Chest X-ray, PA view. Patient: 40 years old, sex F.
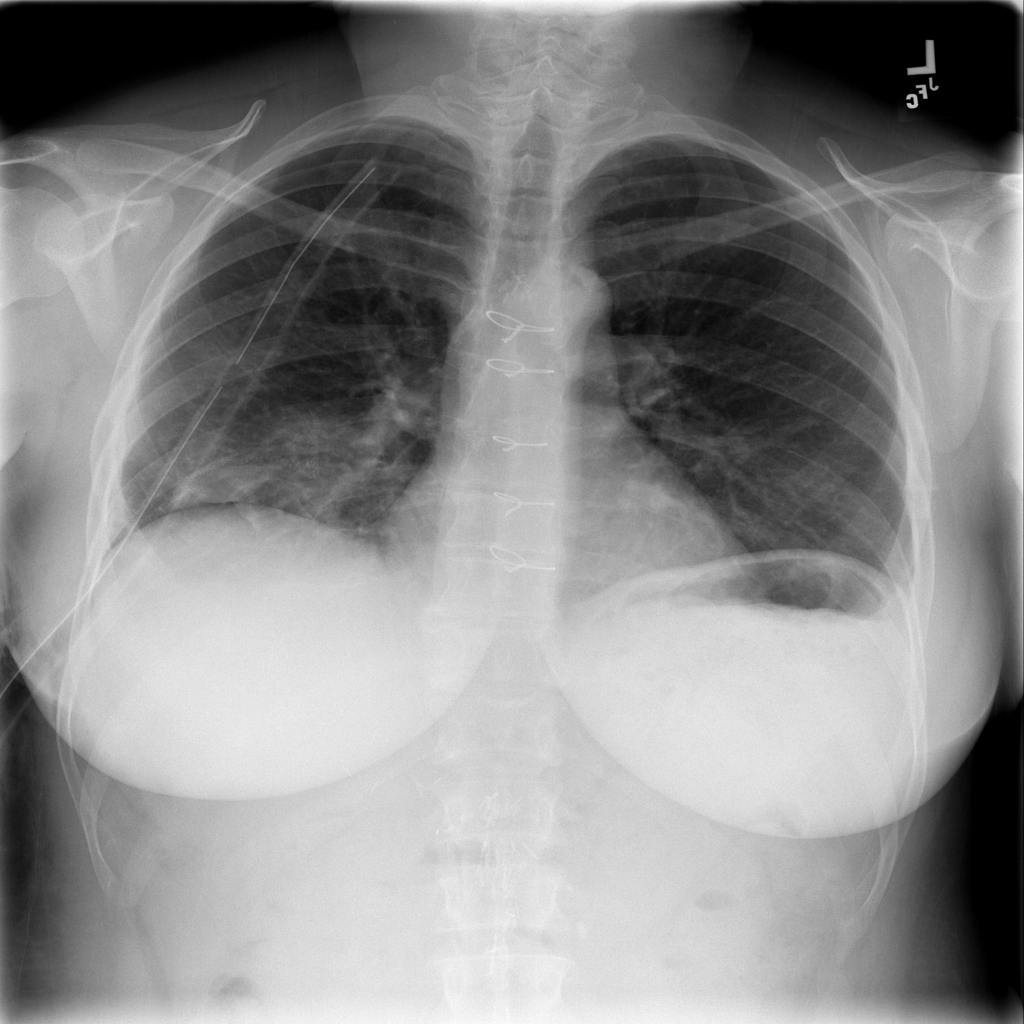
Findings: Pneumothorax